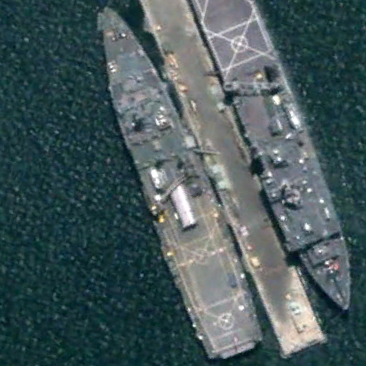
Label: combat